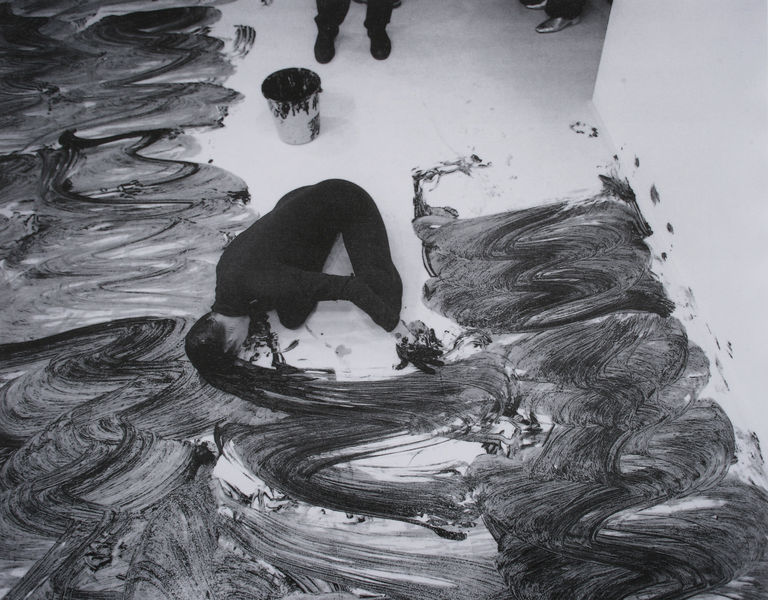
Titel: Loving Care
Künstler: Janine Antonini
Schlagwörter: hand, weiß, bewegung, frau, frisur, grau, haar, schwarz, anzug, wand, hände, boden, haare, publikum, kübel, topf, füße, wellen, ecke, schuhe, zuschauer, modern, farbe, foto, fotografie, photographie, fussboden, malen, farbauftrag, photo, kniend, eimer, fahrer, spiralen, improvisation, farbstriche, aktion, verschmiert, kopfüber, aktionskunst, happening, action painting, haarpinsel, haarmalerei, kunstaktion, körpermalen, nitsch, schmierspuren, verschmieren